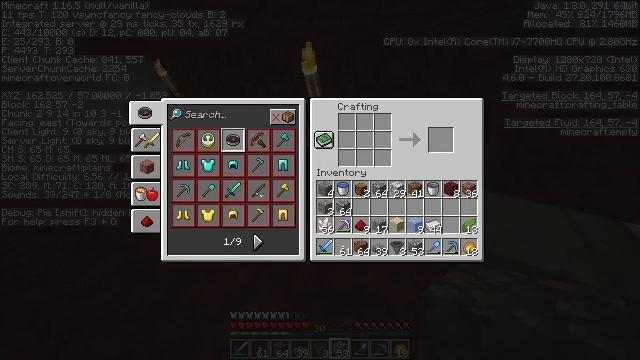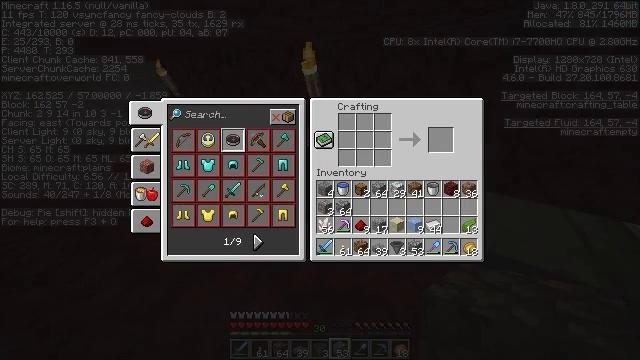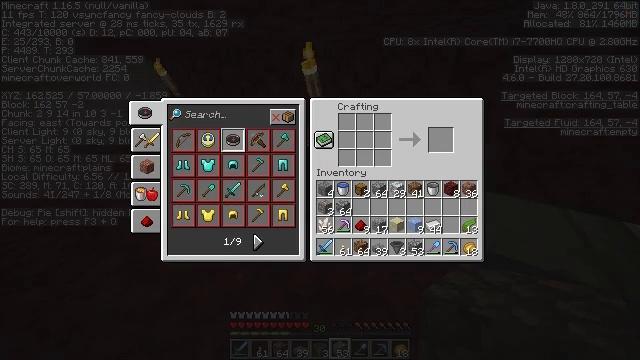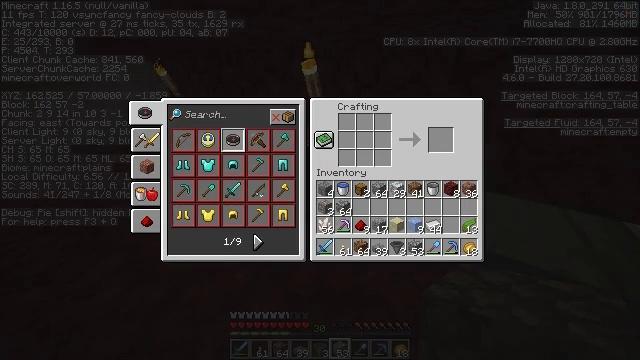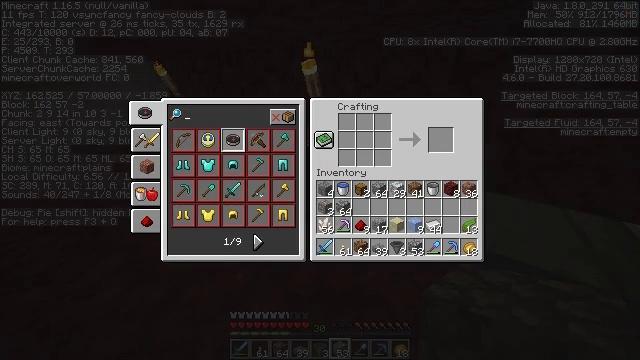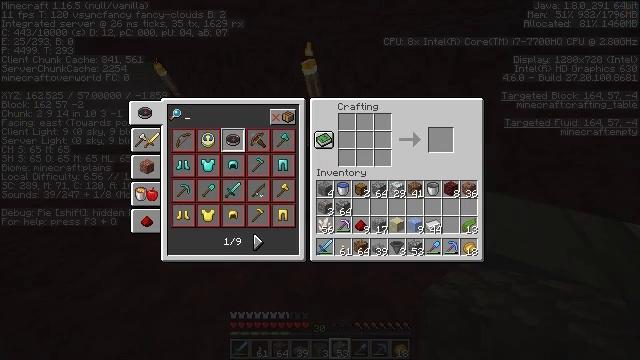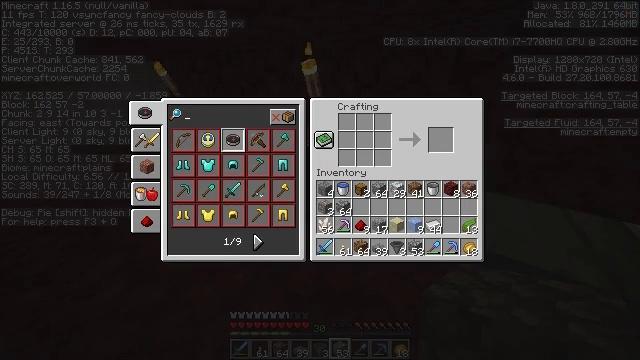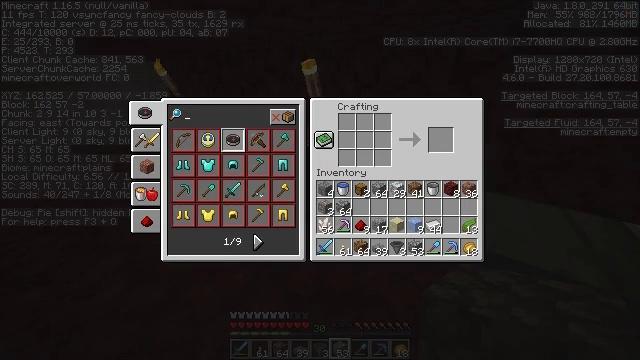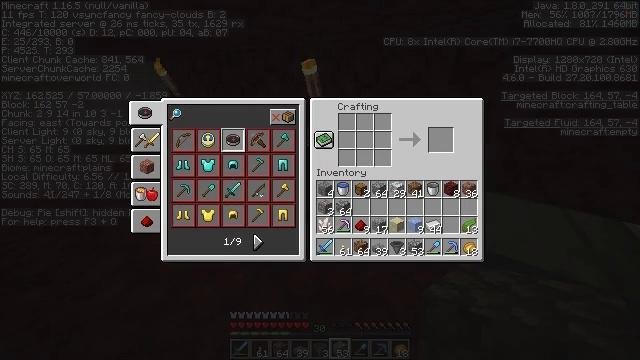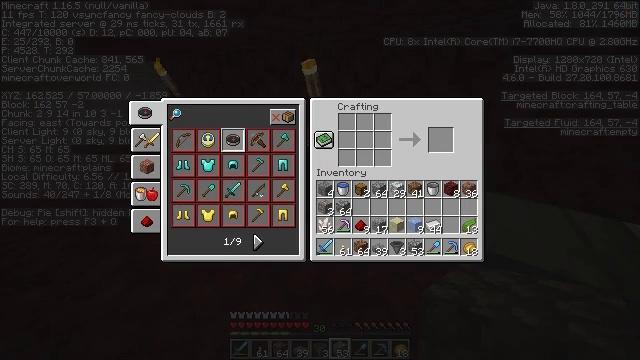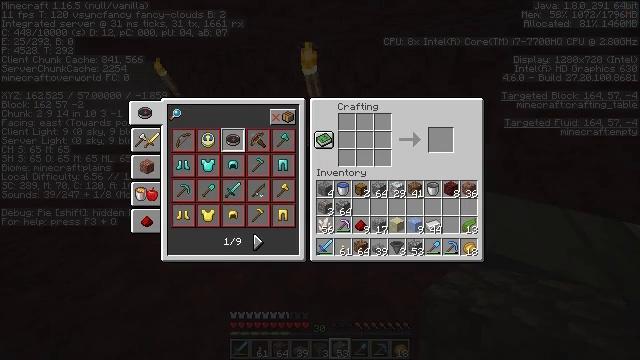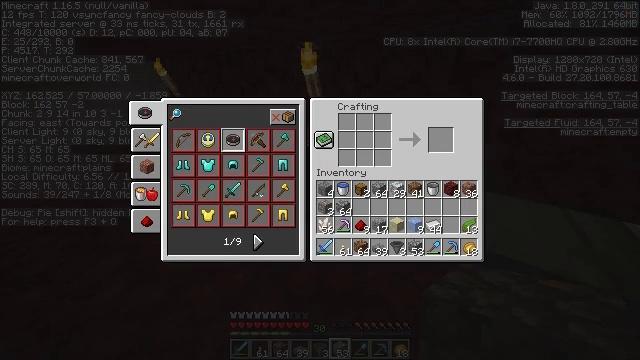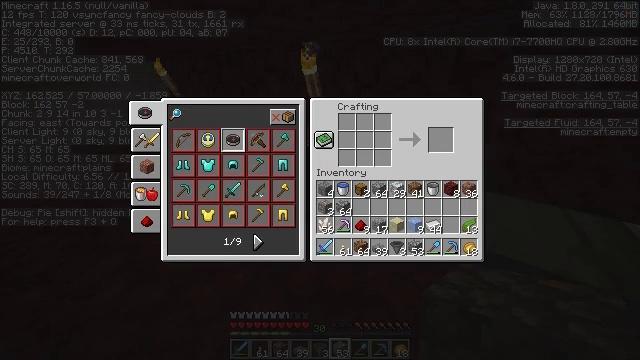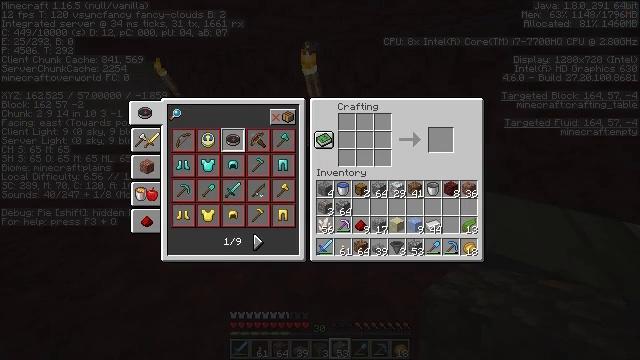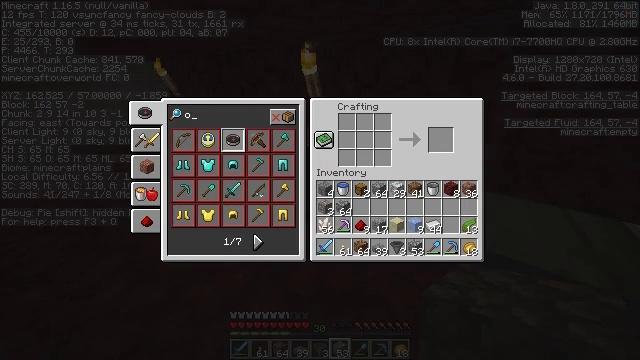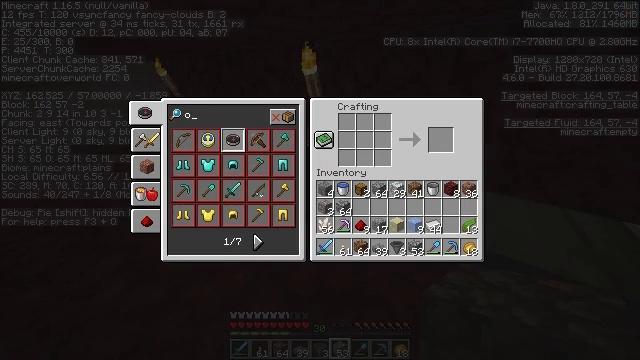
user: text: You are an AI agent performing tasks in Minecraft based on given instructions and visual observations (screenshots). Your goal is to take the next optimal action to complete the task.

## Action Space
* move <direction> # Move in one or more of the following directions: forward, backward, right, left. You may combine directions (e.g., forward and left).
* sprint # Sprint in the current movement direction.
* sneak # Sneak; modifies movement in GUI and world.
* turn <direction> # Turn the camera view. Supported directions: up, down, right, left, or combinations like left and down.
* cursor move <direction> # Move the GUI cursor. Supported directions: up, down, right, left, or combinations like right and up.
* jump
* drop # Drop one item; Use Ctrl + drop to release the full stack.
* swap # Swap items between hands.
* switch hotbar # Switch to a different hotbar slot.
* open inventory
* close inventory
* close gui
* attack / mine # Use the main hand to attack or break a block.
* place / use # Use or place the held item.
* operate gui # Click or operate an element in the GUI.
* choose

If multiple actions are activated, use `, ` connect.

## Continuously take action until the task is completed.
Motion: motion action
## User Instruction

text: Put the necessary items in the crafting grid to make an observer.
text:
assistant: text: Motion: no_op
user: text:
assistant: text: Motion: cursor move down
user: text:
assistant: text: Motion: no_op
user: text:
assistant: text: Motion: operate gui
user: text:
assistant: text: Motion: operate gui
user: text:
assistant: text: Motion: no_op
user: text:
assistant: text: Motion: no_op
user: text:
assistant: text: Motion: no_op
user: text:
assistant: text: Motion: no_op
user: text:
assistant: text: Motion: no_op
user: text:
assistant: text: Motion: no_op
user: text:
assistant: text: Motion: no_op
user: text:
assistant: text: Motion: no_op
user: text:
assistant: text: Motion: no_op
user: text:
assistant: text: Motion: no_op
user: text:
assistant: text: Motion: no_op
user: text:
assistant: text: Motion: no_op
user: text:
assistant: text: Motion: no_op
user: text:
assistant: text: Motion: no_op
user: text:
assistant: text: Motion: no_op
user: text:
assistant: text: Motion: move back
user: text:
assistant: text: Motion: move back
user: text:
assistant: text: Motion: no_op
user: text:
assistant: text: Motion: no_op
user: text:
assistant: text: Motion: no_op
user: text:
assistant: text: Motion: no_op
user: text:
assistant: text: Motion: no_op
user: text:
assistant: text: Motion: cursor move left and down
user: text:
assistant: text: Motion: cursor move left
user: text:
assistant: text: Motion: cursor move left and down